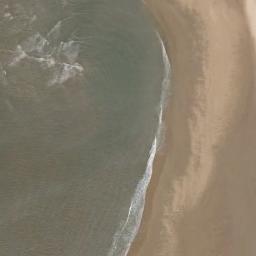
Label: beach